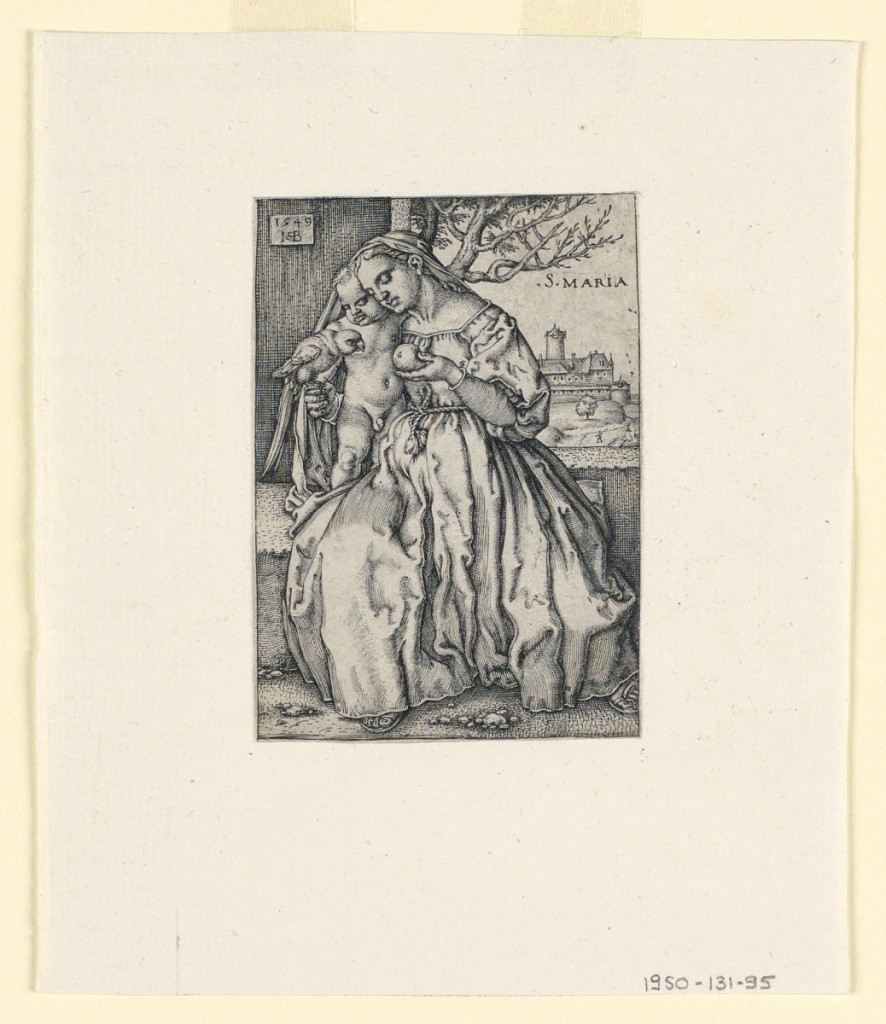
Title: Virgin and Child with Parrot
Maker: Hans Sebald Beham, German, 1500–1550
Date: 1549
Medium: Engraving on off-white laid paper
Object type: Print
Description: Vertical rectangle. The Virgin is seated, facing the spectator, her heard turned to the left. Her right arm supports the standing child and a parrot sits on her right hand. In her left hand is an apple. At upper right appears the word: ''S. MARIA.''